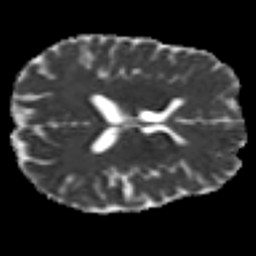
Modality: MD
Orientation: axial
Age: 33
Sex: male
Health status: ill
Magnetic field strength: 3 T
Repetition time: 8.4 s
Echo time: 0.0926 s